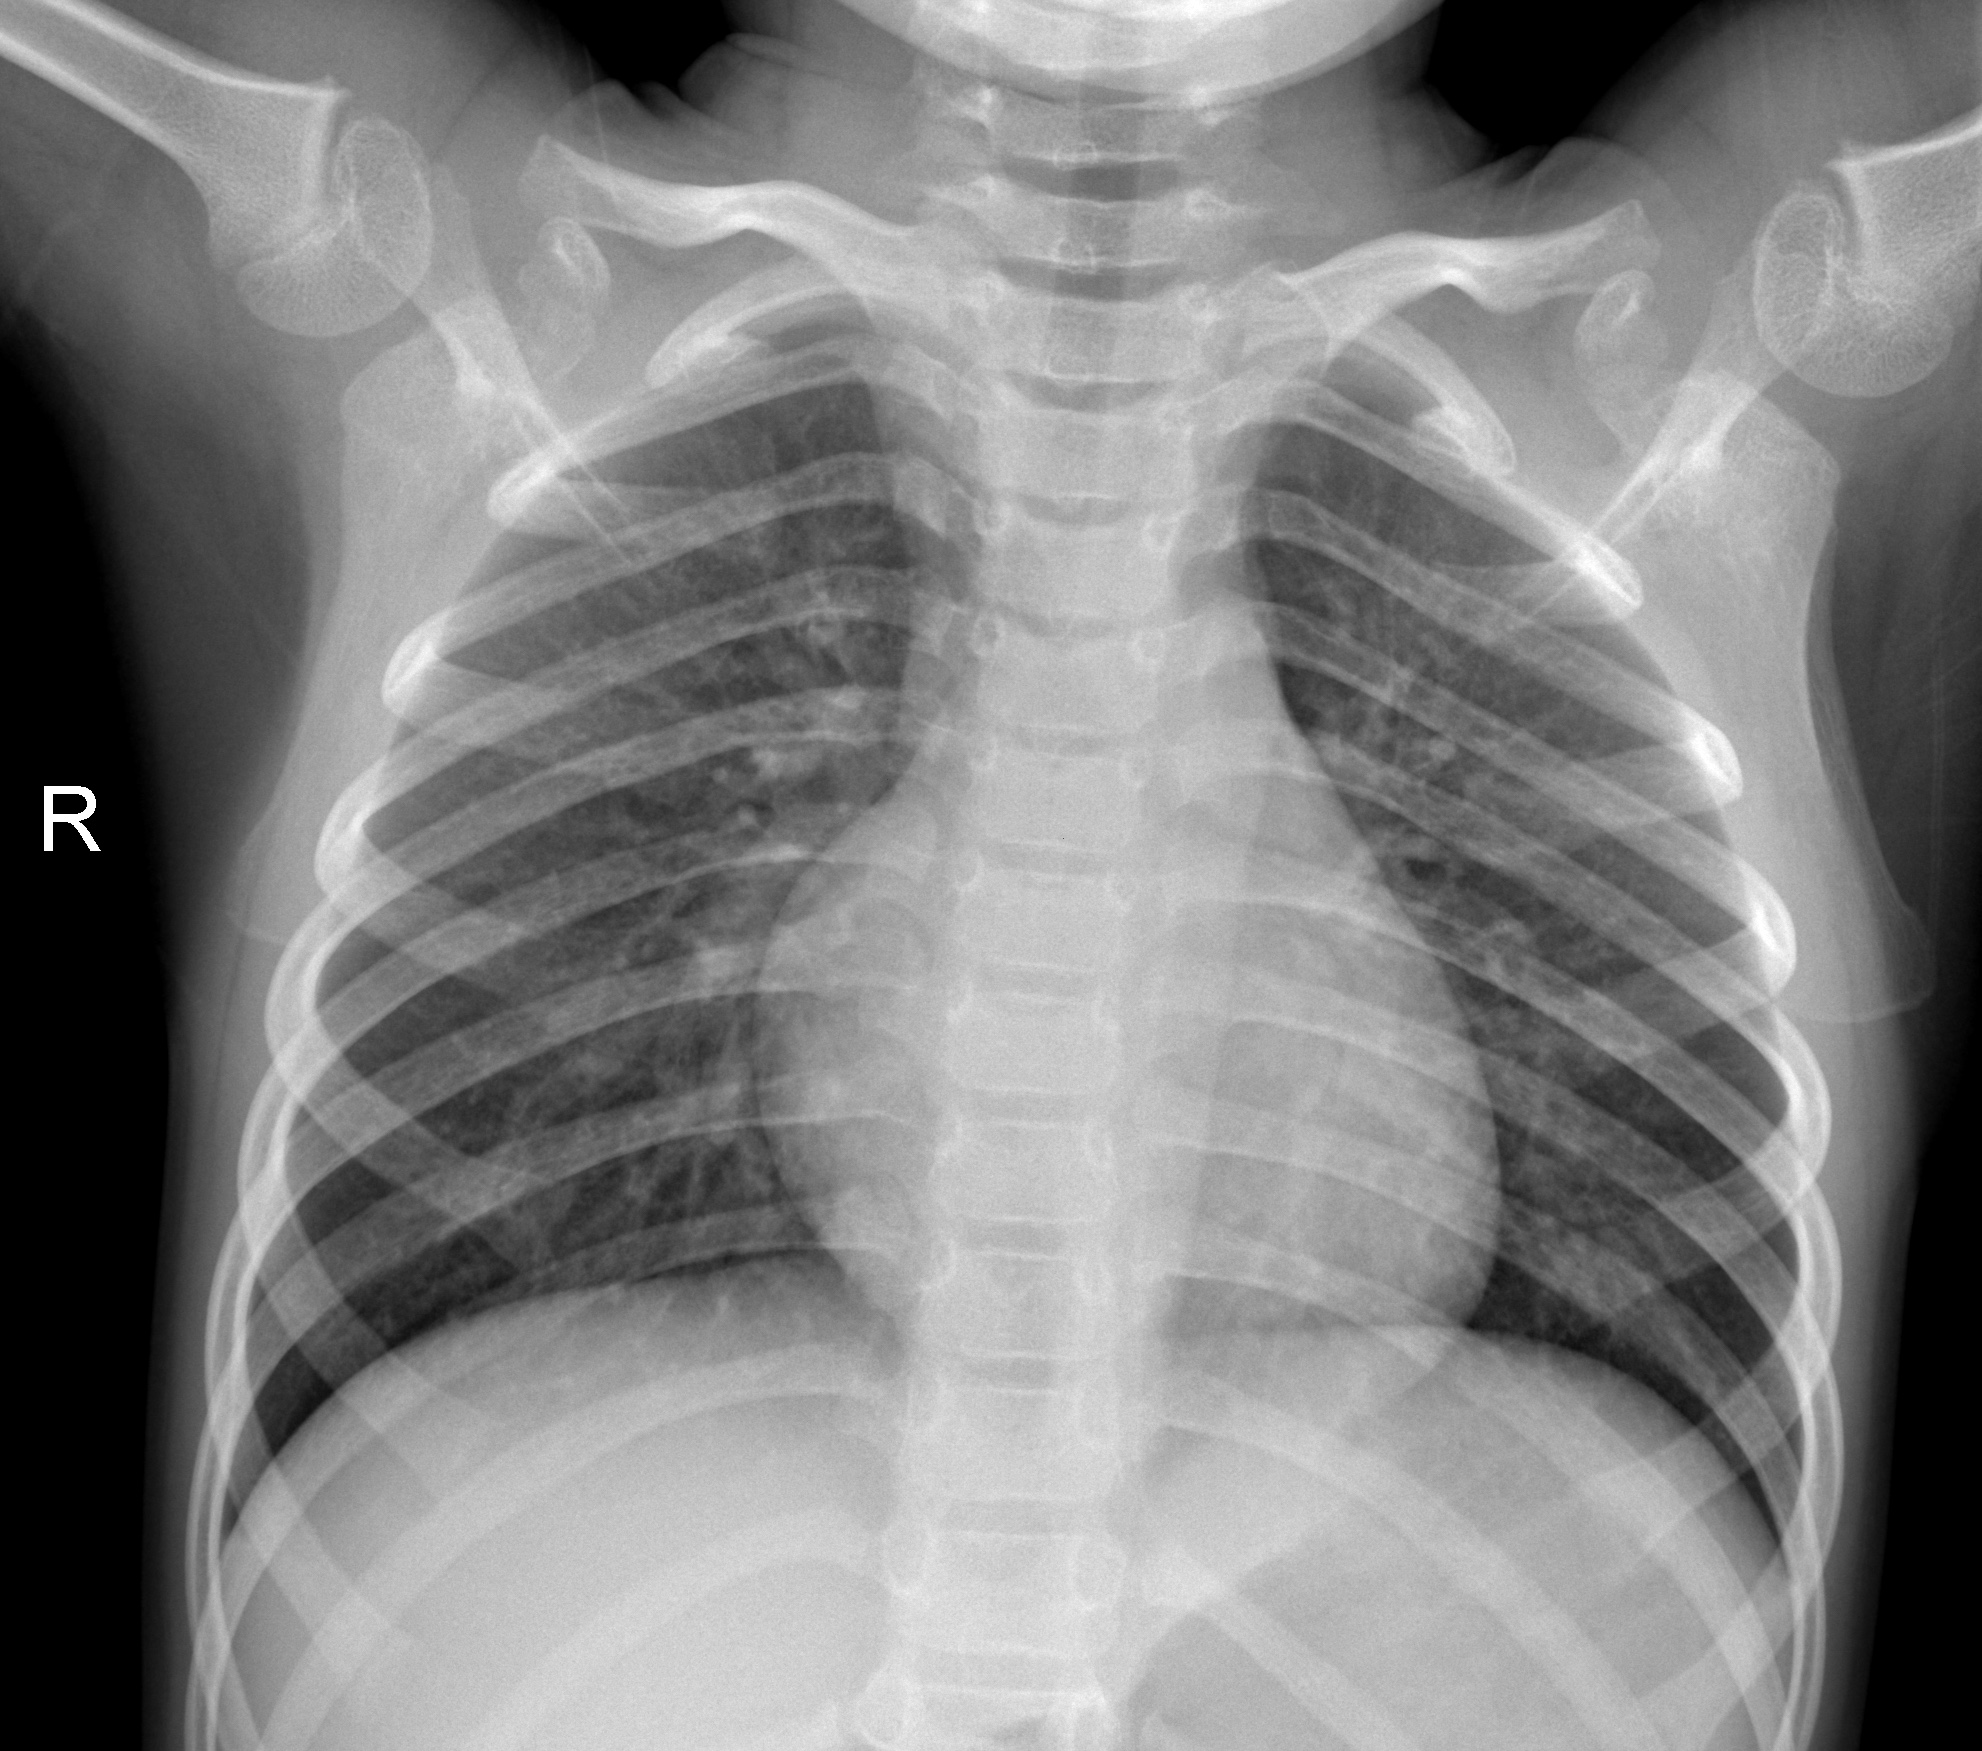
Diagnosis: NORMAL